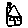
Label: house